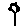
Label: flower